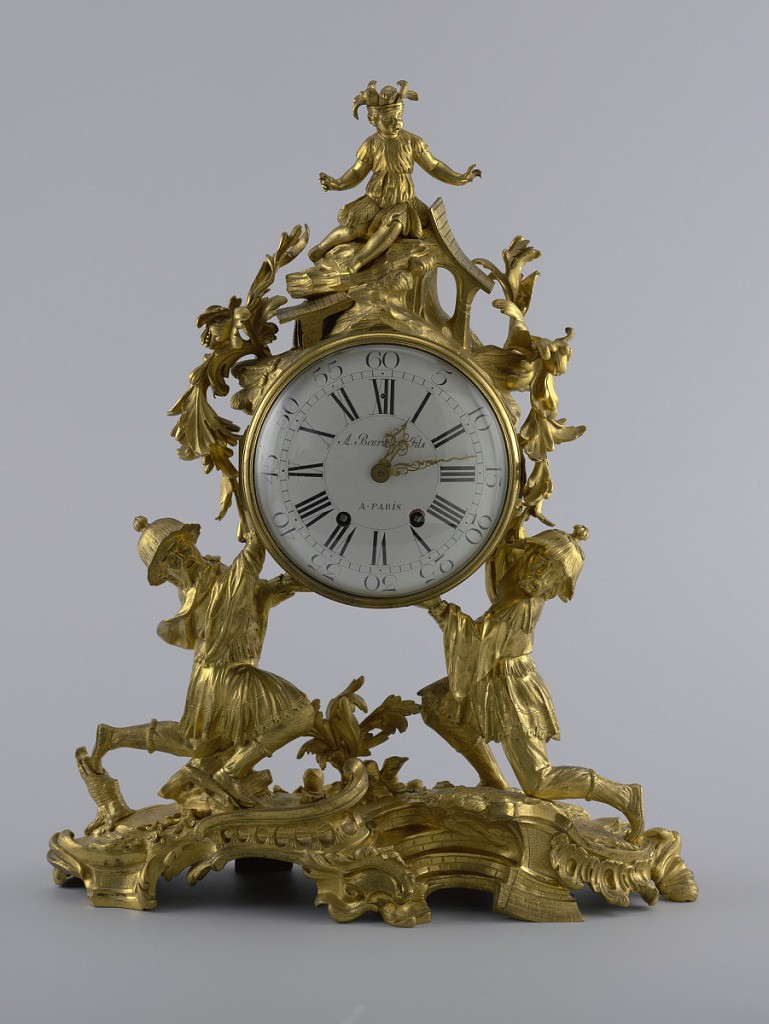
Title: Clock and key
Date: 19th century
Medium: bronze, gilding
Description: Two kneeling Chinese figures with long mustaches hold circular clock case surmounted by small figure wearing feather headdress and skirt. Base and clock case scrolled. White enamel dial, inscribed: ''A. Beurdeley Fils - a Paris''.